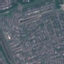
Land use / land cover class: Residential